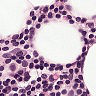
Metastatic tissue present: no